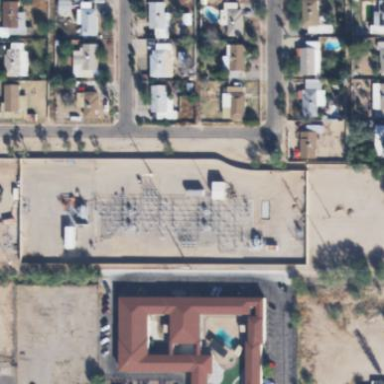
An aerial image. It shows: Distribution level power substation.